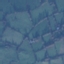
Label: Pasture